Question:
I am using Blazor.
I am trying to get a specific result from dbset.
I have two conditions, salary is 620 and deduction is for p2.
The difficult thing is range, btw 600~700 for salary. Then how I move to specific column to get the result for p2.
var result = await _db.TaxTable.......blah...blah...
In this case, I have to find the result
I have tried some code..but I failed everytime.
Could you share the exact knowledge?
Thank you in adv.
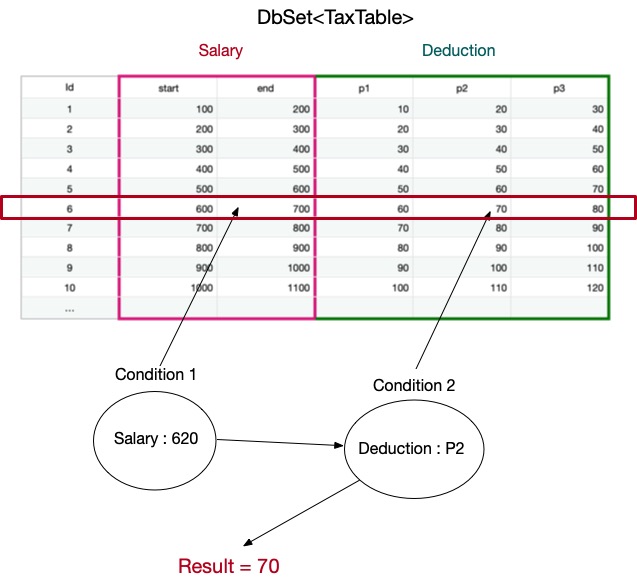
Answer: Your query into your DbSet should look something like this to get the specific value:
'''
using var dbContext = _factory.CreateDbContext();
dbContext.ChangeTracker.QueryTrackingBehavior = QueryTrackingBehavior.NoTracking;
var value = await dbContext.Set<TRecord>()
.SingleOrDefault(item => item.start <= this.salary && item.end >= this.salary)?.p2 ?? 0;
'''
Here's a demo page.
'''
@page "/"
<PageTitle>Index</PageTitle>
<input class="form-control" @bind-value=this.salary />
<div class="text-end m-2">
<button class="btn btn-primary" @onclick=Calc>Calculate</button>
<button class="btn btn-secondary" @onclick=Calc2>Calculate 2</button>
</div>
<div class="bg-dark text-white m-2 p-2">
P2 = @P2
</div>
@code {
private int salary;
private int P2;
private void Calc()
{
var record = deductions.SingleOrDefault(item => item.start <= this.salary && item.end >= this.salary);
P2 = record?.p2 ?? 0;
}
private void Calc2()
{
P2 = deductions.SingleOrDefault(item => item.start <= this.salary && item.end >= this.salary)?.p2 ?? 0;
}
private List<Deduction> deductions = new List<Deduction>
{
new Deduction(1,0,199,10,20,30),
new Deduction(2,200,299,20,30,40),
new Deduction(3,300,399,30,40,50),
new Deduction(4,400,499,40,50,60),
};
public record Deduction(int Id, int start, int end, int p1, int p2, int p3 );
}
'''
Note: there's a problem in your dataset your ranges overlap!